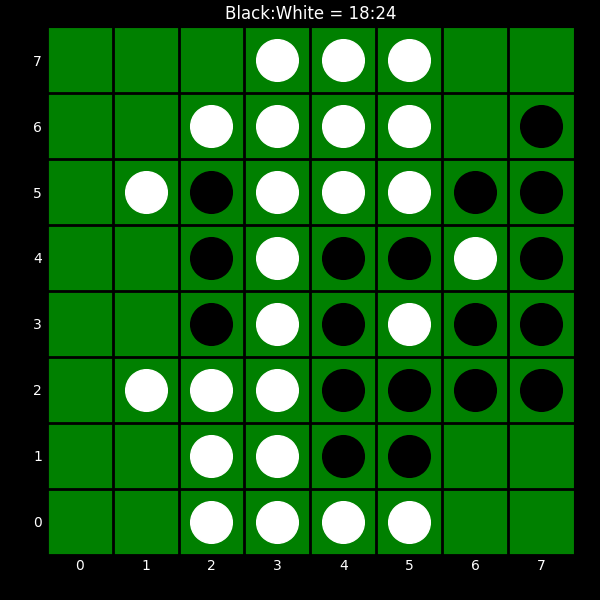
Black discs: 18
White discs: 24